Question: I have created an MS Access addon, which opens a form, this form has buttons that open other forms that are in the addon:

The problem is that this addon is trying to get the record source from the addon and these tables do not exist in the addon and they should not. It should open or fill the record source from the MS Access file.
I already tried to call query and on open of the form typed
'''
Me.RecordSource = "SELECT * FROM Galaxy_dokument;"
'''
hoping that this would bypass it and find the table because if you call 'DoCmd.OpenTable' it works...
# UPDATE
Got it...
add event to a form and type in:
'''
Dim SQL As String
SQL = "SELECT * FROM YourTableName IN '" & CurrentProject.Path & "" & CurrentProject.Name & "'"
Me.RecordSource = SQL
'''
Just to understand the static code would look like these:
'''
Me.RecordSource = "SELECT * FROM Galaxy_dokument IN 'C:\WorkingDirectory\Your_AccessFile.accdb';"
'''
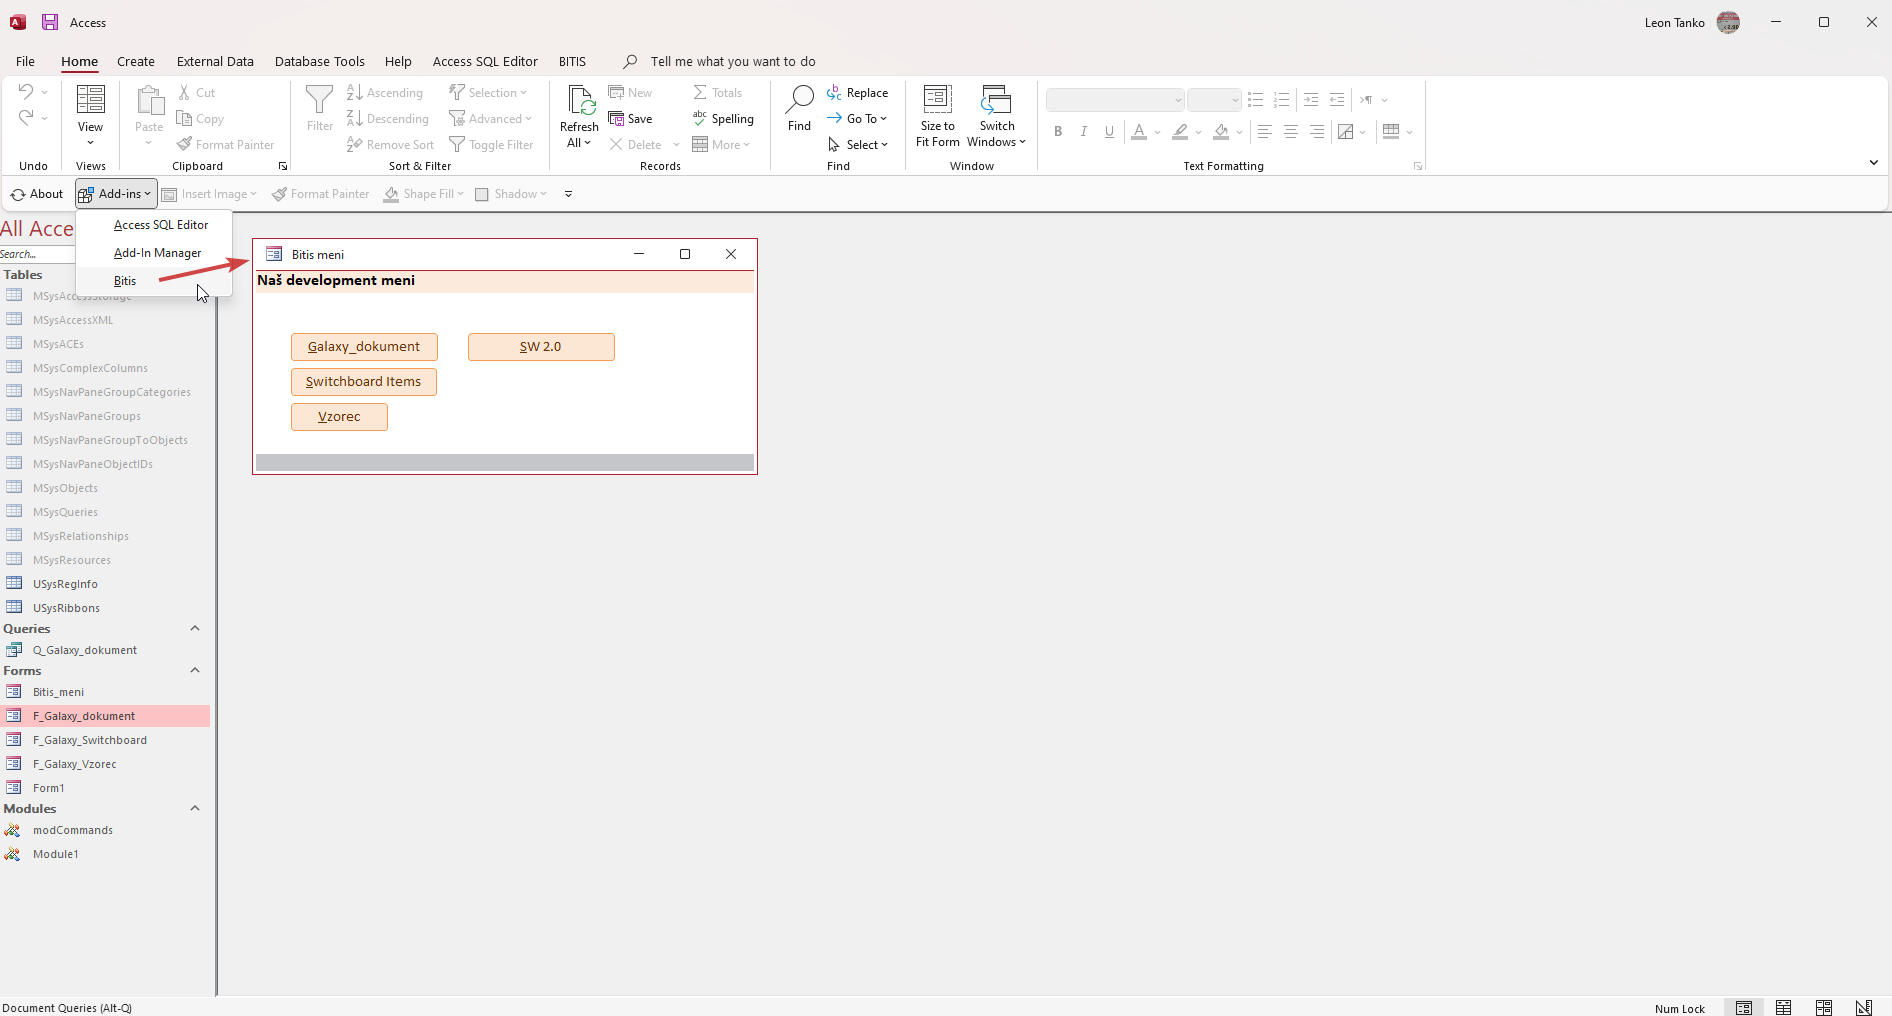
Answer: Got it...
add event to a form and type in:
'''
Dim SQL As String
SQL = "SELECT * FROM YourTableName IN '" & CurrentProject.Path & "" & CurrentProject.Name & "'"
Me.RecordSource = SQL
'''
Just to understand the static code would look like these:
'''
Me.RecordSource = "SELECT * FROM Galaxy_dokument IN 'C:\WorkingDirectory\Your_AccessFile.accdb';"
'''